Question: This picture shows a domain tree. But how does this relate to the domain on the older NT4-format such as "CONTOSO". If I want to validate a users credentials against the domain and only have it in this format "CONTOSO\username". How do I know what domain (in the picture) this relates to? Or is CONTOSO really a domain-forest?
Also, can I map from a UPN-name suffix domain to a NT4-domain? From user@contoso.com to CONTOSO\user?
I'm working in so I'd like a solution for this environment...

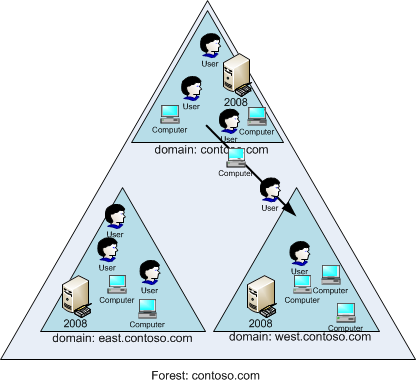
Answer: Every domain has a NetBIOS name and a DNS name. They don't have to be related (at all), but, they usually are. In your case, the root domain has a DNS name of contoso.com, and more than likely, a NetBIOS name of CONTOSO. The children probably have NetBIOS names of EAST and WEST, but, they could really be anything.
To do what you want (translate the name formats), look at the 'DsCrackNames' API. <URL>